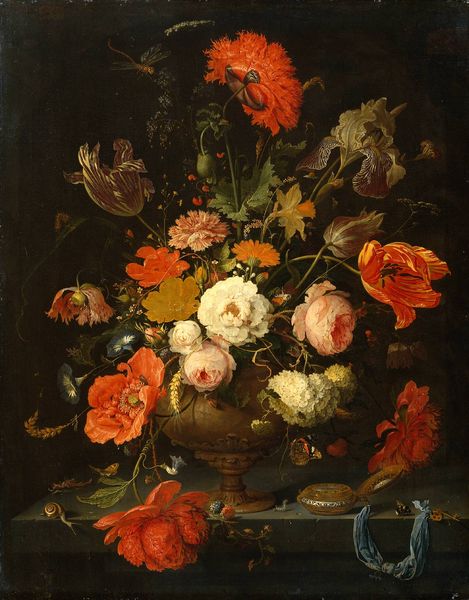
Titel: Stilleben mit Blumen und Taschenuhr
Künstler: Abraham Mignon
Standort: Amsterdam
Institution: Rijksmuseum
Schlagwörter: blau, blätter, dunkel, fuß, weiß, gelb, grün, blume, blumen, braun, hintergrund, orange, schwarz, tisch, vordergrund, blüte, blüten, rose, rosen, rot, tiere, tuch, beige, band, schale, holland, niederlande, spiegel, gold, kelch, pflanzen, rosa, früchte, stilleben, stillleben, vase, topf, blumenvase, getreide, ähre, tulpen, uhr, tischchen, strauss, stil, bauch, bronze, platte, pfingstrose, gesteck, blumenstrauss, bouquet, blühen, stiel, tulpe, verblüht, stiele, vanitas, arrangement, gefäß, memento mori, messing, vergänglichkeit, dose, winde, beeren, blumenstillleben, mohn, stengel, insekten, nelke, schmetterling, tischplatte, welk, verwelkt, knospen, iris, pfingstrosen, verwelken, welken, gestrüpp, beere, insekt, libelle, schnecke, taschenuhr, blumenstilleben, dahlien, flämisches stilleben, gebera, kupfervase, käfer, narzisse, nelken, päonien, raupen, schnecken, schnekce, uhrband, weinbergschnecke, welcken, zeit, brueghel, blumengesteck, wurm, osterglocke, duften, steillleben, schmuckdose, annemone, stilllebe3n